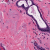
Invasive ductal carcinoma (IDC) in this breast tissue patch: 0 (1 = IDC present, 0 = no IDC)